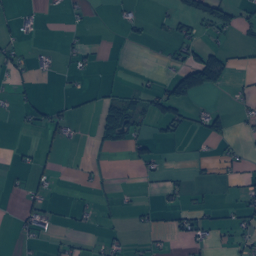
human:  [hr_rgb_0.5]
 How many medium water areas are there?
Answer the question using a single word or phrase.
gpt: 2

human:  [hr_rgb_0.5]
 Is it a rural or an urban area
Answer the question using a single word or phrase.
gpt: rural

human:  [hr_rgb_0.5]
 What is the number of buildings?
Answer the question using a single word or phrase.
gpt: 391

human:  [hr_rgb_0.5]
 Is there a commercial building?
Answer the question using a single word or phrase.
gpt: yes

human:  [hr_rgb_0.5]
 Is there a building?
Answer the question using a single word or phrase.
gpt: yes

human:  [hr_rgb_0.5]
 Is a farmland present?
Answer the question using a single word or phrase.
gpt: yes

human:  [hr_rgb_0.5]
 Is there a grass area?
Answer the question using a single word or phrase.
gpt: yes

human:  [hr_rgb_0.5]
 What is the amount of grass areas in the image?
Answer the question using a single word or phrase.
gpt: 90

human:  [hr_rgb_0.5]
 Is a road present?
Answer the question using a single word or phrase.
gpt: yes

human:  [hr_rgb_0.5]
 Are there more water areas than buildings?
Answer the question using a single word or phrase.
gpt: no

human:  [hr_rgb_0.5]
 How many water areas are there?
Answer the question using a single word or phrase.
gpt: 23

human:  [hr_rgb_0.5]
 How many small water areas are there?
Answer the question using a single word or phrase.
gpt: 18

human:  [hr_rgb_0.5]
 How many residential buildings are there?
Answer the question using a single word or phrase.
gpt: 388

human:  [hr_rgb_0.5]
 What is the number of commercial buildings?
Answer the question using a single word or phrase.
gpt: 1

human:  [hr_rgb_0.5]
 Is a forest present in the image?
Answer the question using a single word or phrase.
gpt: yes

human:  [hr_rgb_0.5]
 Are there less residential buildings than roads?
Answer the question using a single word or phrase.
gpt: no

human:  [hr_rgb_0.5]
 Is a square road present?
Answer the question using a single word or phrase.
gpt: no

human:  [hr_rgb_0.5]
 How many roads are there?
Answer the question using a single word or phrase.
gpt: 48

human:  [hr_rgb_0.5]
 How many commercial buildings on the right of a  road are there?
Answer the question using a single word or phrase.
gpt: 1

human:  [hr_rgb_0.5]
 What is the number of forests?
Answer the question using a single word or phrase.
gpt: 75

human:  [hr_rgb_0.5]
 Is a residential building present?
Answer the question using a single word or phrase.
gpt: yes

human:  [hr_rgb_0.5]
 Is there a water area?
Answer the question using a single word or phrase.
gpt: yes

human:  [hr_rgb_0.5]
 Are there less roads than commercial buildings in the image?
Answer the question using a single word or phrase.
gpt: no

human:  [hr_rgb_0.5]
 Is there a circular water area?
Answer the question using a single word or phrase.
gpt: yes

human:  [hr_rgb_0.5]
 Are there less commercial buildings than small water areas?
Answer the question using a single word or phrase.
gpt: yes

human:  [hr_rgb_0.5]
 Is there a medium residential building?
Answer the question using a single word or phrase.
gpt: yes

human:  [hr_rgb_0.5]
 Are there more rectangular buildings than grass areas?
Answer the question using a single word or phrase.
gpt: yes

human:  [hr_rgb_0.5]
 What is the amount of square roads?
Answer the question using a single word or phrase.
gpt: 0

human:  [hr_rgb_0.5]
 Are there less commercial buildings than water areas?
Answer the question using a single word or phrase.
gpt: yes

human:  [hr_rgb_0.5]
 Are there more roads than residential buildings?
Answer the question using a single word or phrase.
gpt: no

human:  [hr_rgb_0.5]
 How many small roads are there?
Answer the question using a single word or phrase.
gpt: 48

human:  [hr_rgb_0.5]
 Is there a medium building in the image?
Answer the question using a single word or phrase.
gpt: yes

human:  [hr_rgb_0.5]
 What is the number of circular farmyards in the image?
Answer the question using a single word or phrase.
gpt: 0

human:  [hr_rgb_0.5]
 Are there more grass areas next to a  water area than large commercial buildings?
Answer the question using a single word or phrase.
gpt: yes

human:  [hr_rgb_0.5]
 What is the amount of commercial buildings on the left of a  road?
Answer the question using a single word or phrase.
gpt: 1

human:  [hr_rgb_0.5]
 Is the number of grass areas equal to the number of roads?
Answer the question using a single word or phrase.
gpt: no

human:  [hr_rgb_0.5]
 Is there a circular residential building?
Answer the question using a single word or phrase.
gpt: yes

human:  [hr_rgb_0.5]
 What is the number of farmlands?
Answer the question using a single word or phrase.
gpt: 79

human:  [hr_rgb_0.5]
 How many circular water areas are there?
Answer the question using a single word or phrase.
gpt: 4

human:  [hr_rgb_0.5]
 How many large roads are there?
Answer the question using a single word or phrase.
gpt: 0

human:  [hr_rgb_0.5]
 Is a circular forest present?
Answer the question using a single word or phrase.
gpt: no

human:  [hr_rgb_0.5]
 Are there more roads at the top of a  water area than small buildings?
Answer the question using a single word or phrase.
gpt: no

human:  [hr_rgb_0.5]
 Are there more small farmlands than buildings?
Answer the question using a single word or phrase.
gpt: no

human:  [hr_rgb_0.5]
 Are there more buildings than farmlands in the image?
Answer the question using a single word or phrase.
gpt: yes

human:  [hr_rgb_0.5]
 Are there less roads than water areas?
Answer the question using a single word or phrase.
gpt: no

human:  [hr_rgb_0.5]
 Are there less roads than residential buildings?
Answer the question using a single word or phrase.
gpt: yes

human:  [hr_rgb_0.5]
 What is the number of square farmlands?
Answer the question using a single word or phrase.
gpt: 0

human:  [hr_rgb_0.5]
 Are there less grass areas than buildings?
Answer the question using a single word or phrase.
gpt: yes

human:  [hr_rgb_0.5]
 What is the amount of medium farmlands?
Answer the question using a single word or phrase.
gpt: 0

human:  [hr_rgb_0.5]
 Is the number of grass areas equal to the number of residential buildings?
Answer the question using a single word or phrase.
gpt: no

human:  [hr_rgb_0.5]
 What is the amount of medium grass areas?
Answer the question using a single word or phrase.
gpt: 14

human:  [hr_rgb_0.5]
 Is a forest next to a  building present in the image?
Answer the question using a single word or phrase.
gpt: yes

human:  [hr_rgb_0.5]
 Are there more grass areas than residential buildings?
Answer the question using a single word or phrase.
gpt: no

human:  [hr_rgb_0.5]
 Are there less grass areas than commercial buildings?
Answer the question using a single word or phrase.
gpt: no

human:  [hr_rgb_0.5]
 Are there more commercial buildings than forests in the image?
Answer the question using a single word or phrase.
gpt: no

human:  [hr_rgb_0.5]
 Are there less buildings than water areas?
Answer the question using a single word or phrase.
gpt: no

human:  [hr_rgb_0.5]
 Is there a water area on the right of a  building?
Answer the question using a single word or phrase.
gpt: yes

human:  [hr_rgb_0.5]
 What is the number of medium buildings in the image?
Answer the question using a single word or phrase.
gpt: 9

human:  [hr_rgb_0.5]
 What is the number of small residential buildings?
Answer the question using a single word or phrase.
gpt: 380

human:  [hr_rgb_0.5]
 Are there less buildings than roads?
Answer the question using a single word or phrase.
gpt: no

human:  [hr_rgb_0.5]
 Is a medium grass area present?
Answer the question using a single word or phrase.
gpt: yes

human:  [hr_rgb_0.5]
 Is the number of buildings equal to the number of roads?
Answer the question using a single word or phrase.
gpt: no

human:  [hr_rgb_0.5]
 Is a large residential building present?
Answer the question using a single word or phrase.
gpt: yes

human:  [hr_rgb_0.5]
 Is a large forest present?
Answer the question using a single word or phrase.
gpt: yes